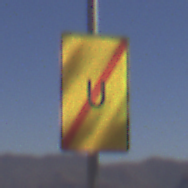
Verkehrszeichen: EndeUmleitung
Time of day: Midday
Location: Outdoor (Nature)
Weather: Clear
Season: NotSpecified
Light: Natural